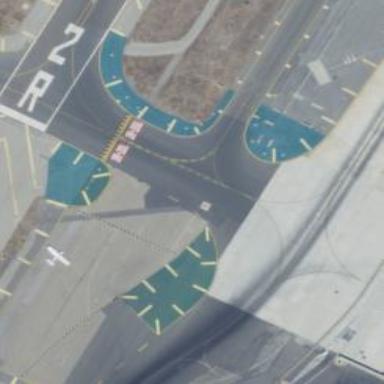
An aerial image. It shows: Asphalt taxiway at the airport.